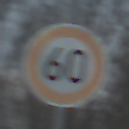
Verkehrszeichen: Geschwindigkeit60
Umgebung: Outdoor, RoadRail
Tageszeit: SunriseSunset
Wetter: PartlyCloudy
Licht: Natural
Jahreszeit: NotSpecified
Kontrast: LowContrast